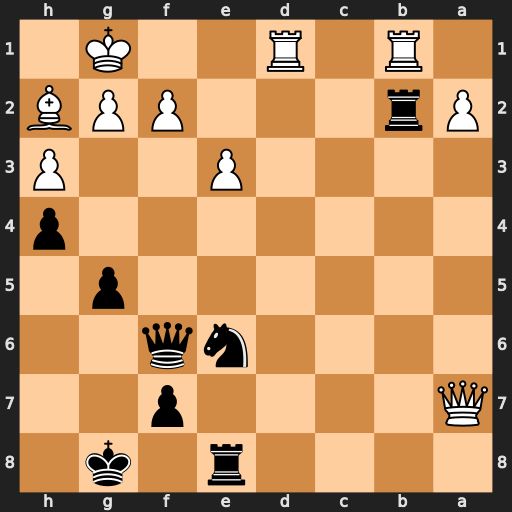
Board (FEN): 4r1k1/Q4p2/4nq2/6p1/7p/4P2P/Pr3PPB/1R1R2K1
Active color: b
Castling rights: -
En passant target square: -
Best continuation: Qxf2+ Kh1 Qxg2#